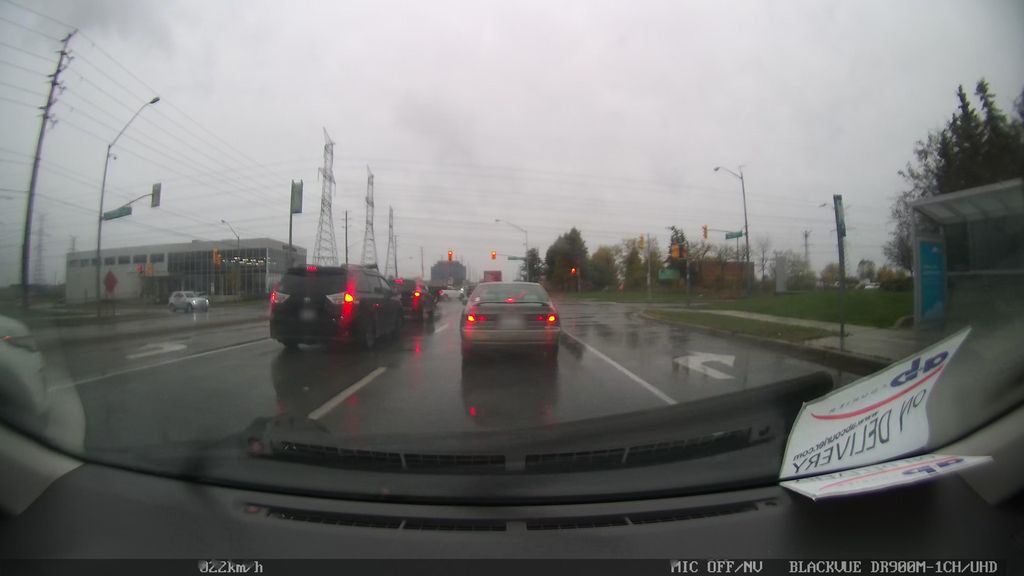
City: toronto